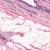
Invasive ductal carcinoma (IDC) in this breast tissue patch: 0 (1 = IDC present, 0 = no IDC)